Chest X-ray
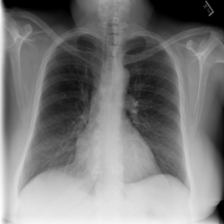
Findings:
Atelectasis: negative
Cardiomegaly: negative
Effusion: negative
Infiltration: negative
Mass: negative
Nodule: negative
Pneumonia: negative
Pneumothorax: negative
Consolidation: negative
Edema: negative
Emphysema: negative
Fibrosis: negative
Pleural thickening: negative
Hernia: negative